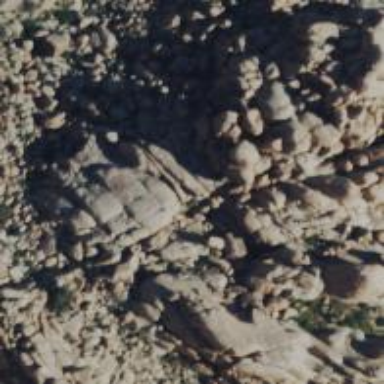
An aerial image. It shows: Cliff in nature.